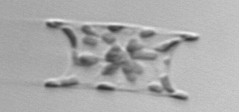
Label: Eucampia